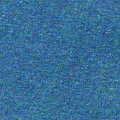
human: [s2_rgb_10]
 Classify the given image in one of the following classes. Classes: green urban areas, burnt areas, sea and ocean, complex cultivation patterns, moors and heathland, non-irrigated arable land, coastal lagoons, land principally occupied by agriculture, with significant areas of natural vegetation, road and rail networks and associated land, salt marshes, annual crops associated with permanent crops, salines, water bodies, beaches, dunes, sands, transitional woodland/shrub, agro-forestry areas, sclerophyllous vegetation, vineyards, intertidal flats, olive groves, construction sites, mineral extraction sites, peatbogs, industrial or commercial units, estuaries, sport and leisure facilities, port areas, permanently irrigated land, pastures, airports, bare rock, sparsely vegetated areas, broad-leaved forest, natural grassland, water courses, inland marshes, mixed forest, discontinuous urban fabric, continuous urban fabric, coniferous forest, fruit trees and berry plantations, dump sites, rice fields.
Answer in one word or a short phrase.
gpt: sea and ocean